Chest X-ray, AP view. Patient: 19 years old, sex F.
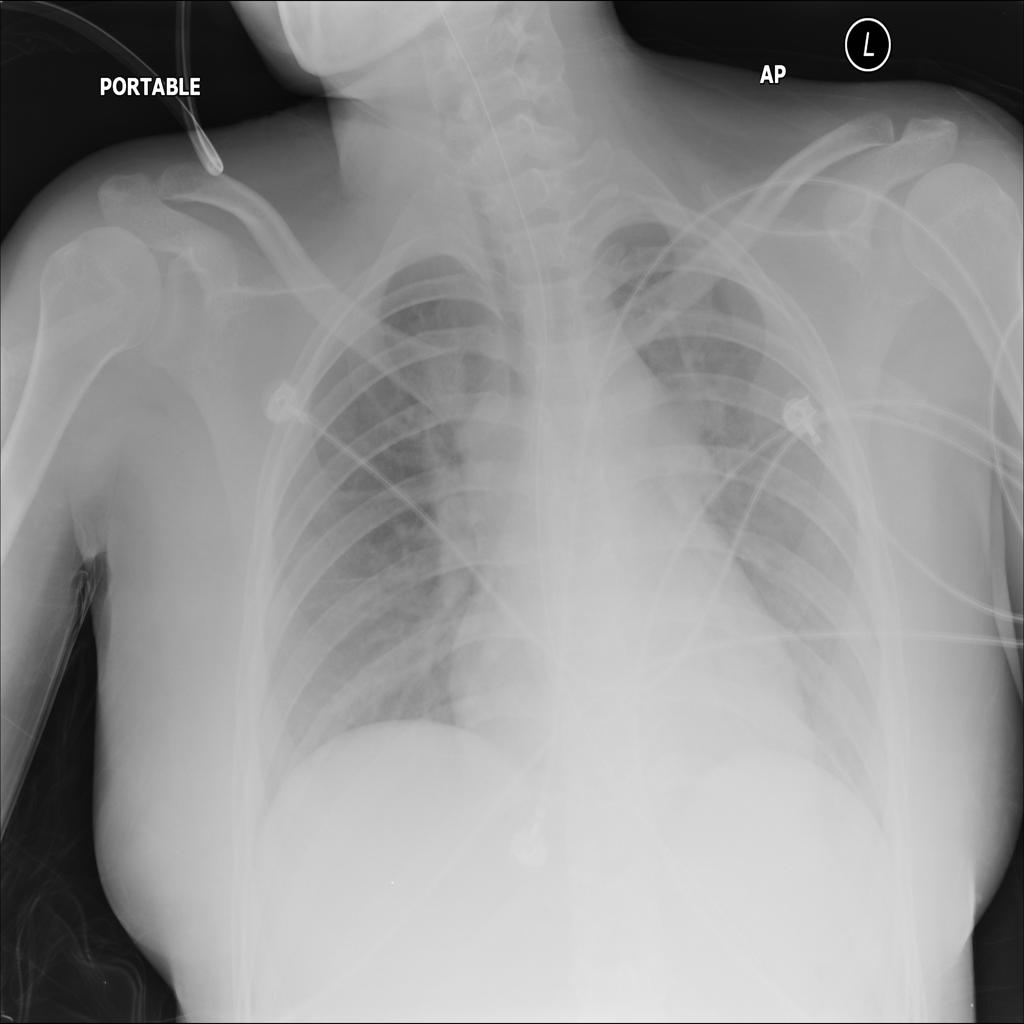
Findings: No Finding